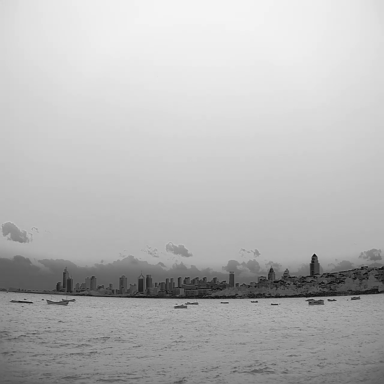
There are eight bulk_carriers in the infrared image.